Interaction volume radius: 5 \u00c5
Interaction volume height: 25 \u00c5
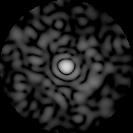
Disorder parameter: 0.863